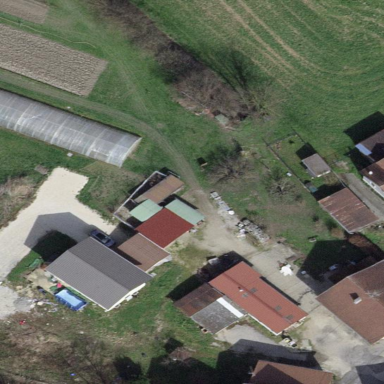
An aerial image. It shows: Farmyard area.